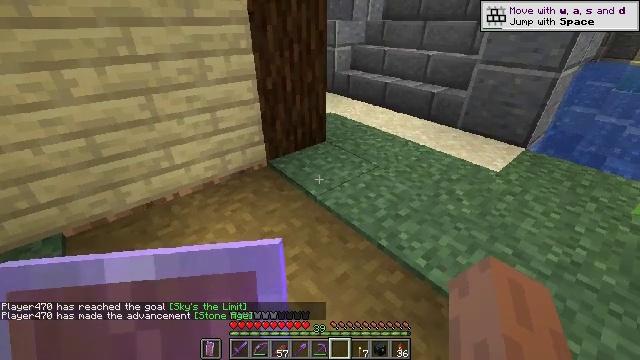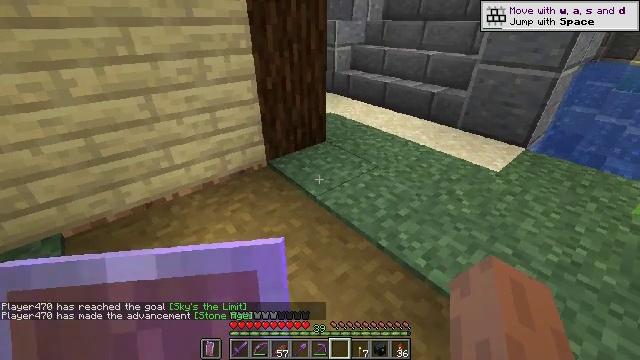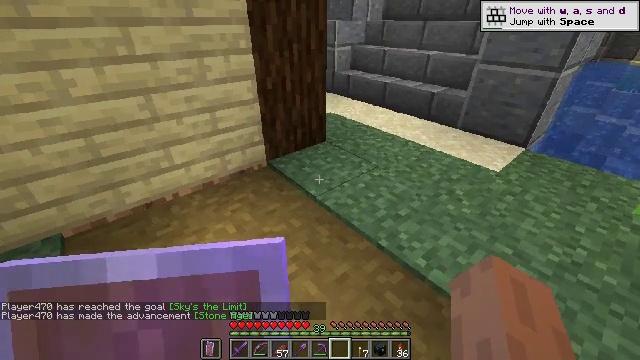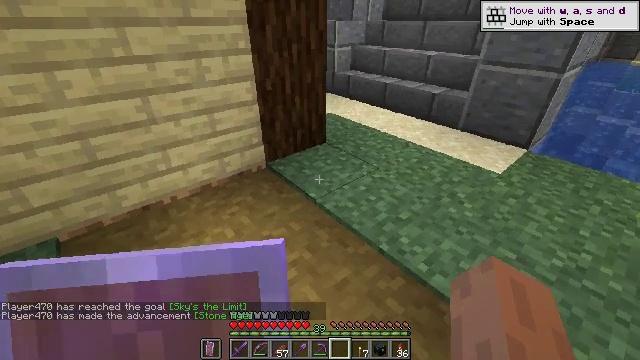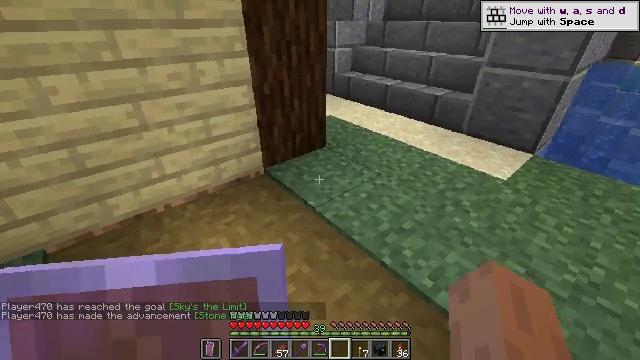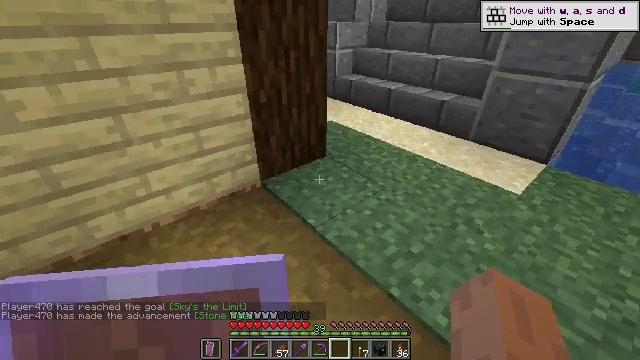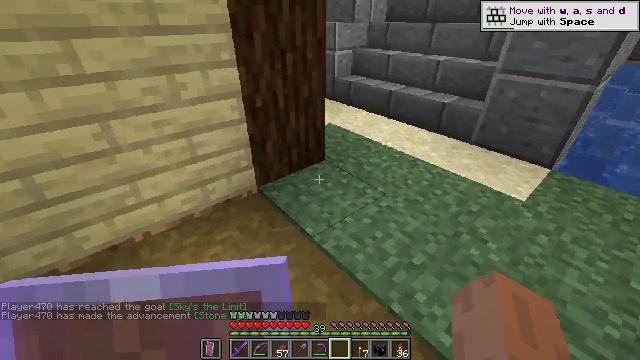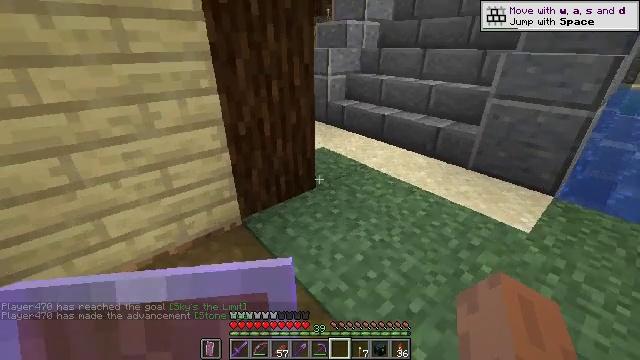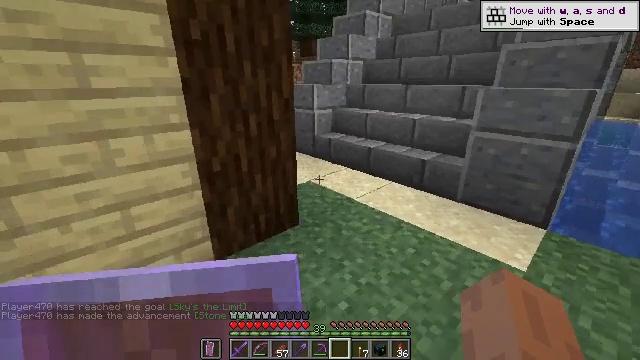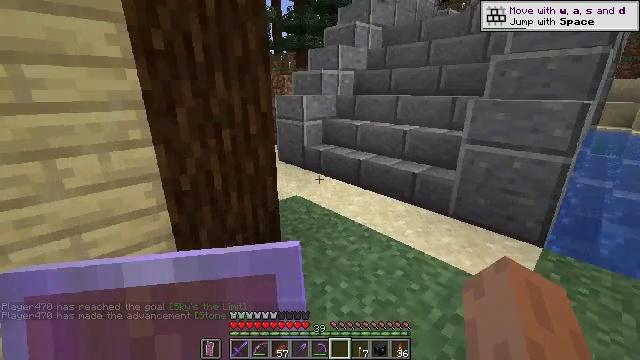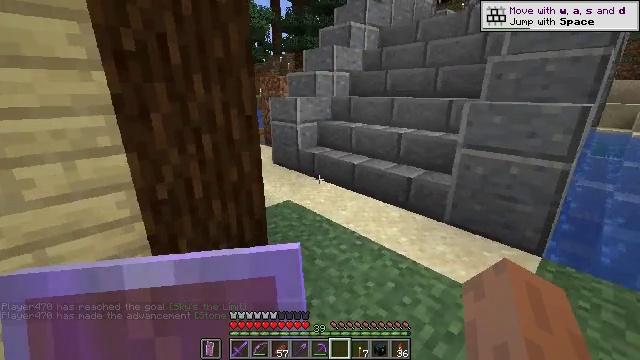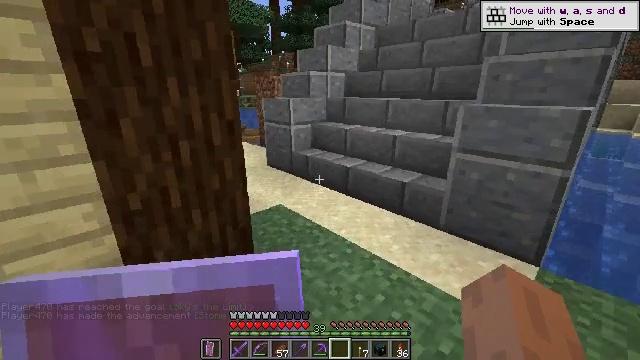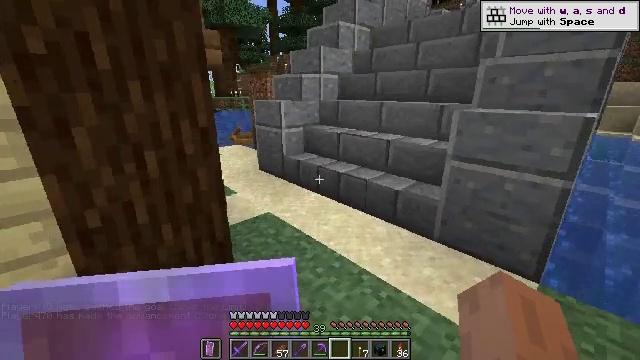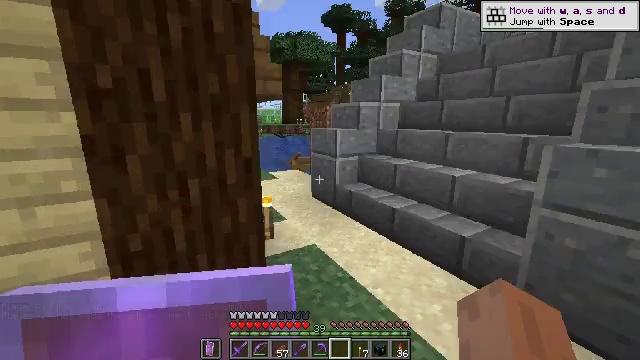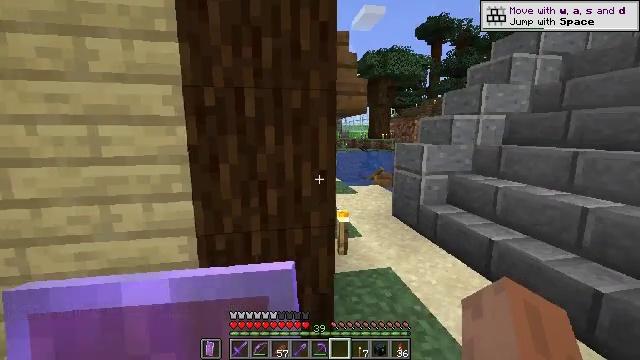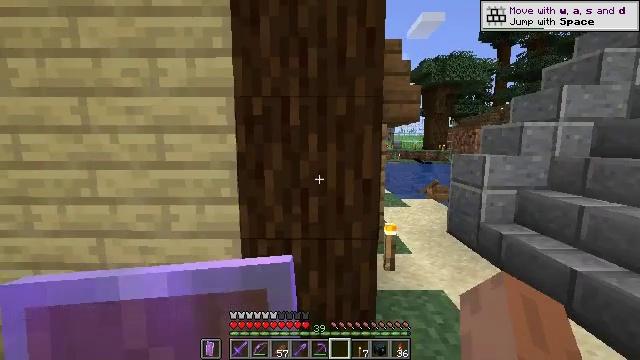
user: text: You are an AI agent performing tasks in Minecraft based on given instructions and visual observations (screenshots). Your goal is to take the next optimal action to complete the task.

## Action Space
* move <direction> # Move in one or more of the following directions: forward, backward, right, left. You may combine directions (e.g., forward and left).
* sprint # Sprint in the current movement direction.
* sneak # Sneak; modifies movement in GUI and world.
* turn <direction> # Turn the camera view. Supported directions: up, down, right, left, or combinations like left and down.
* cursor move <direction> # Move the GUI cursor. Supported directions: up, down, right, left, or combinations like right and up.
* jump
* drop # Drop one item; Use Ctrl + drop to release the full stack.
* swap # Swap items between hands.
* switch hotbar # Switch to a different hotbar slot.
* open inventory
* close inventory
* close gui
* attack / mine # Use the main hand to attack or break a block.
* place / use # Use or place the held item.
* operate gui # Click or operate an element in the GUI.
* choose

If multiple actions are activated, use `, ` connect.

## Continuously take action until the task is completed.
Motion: motion action
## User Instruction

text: Open a furnace to smelt glass.
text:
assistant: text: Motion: no_op
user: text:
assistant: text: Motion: no_op
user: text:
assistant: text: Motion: move forward
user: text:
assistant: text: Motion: move forward
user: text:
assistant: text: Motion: move forward
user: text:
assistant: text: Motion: move forward and move right
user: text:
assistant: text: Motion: move forward and move right, turn up
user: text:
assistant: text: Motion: move forward and move right, turn right and up
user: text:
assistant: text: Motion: move forward and move right, turn up
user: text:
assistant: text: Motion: move forward and move right
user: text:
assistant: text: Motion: move forward and move right
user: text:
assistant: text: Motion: move forward
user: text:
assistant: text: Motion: move forward, turn left and up
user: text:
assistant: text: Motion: turn left and up
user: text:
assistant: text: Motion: turn left and up
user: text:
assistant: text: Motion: no_op
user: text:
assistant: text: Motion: no_op
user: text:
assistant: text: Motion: no_op
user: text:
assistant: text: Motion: no_op
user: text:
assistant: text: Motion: move right
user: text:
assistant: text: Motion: move right
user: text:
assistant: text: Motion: move right
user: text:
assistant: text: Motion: move forward and move right
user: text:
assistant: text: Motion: move forward and move right
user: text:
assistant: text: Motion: move forward
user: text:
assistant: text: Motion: move forward
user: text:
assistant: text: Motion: move forward
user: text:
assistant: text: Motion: move forward
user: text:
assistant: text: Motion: move forward
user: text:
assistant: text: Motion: move forward